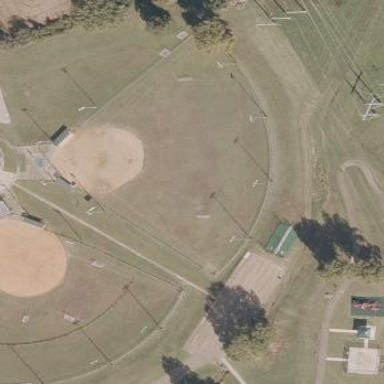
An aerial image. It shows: Baseball pitch for leisure and sports activities.